Field crop: maize
Growth stage: 2
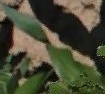
Species: maize